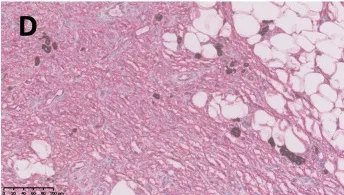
Histopathologic and immunohistochemical analyses of atrophic pigmented DFSP. (C, D) Diffuse and strong expression of CD34 (100x and 200x magnification).
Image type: pathology (immunostaining)